Question: I want to retrive all the contacts in my organization directory via API. I tried querying using <URL> but I didn't get any group for my "Directory". I want to fetch all the people in my organization.

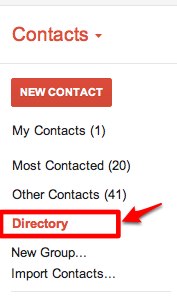
Answer: I just tested, and
'''
http://code.google.com/googleapps/domain/profiles/developers_gude.html#retrieving_without_query
'''
works fine. Scope should be
'''
https://www.google.com/m8/feeds/profiles
'''